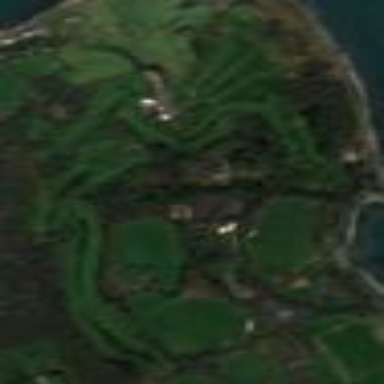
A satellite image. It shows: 18-hole golf course classified as leisure land.